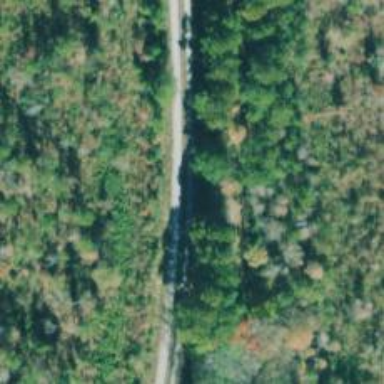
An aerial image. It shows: Railway track.